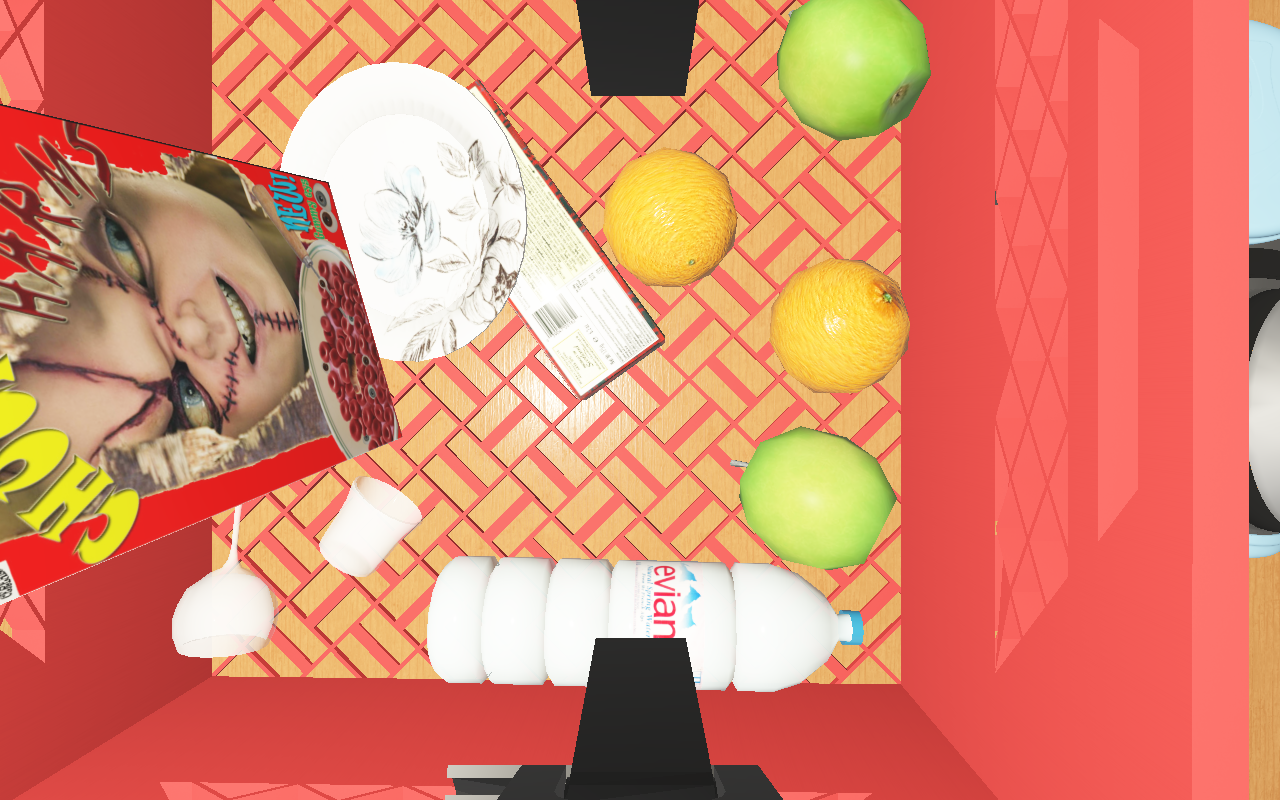
Objects in the scene:
carafe
apple
apple
orange
orange
plate
jam jar
cereal box